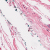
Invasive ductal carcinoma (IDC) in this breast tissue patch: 0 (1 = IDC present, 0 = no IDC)